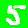
Digit: 5